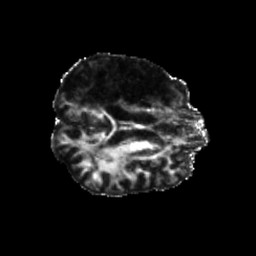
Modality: FA
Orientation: axial
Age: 48
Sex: male
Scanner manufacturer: siemens
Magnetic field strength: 3 T
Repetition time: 5.25 s
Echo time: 0.08 s